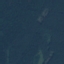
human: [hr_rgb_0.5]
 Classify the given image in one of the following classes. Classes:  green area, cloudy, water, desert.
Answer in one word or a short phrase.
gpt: green area